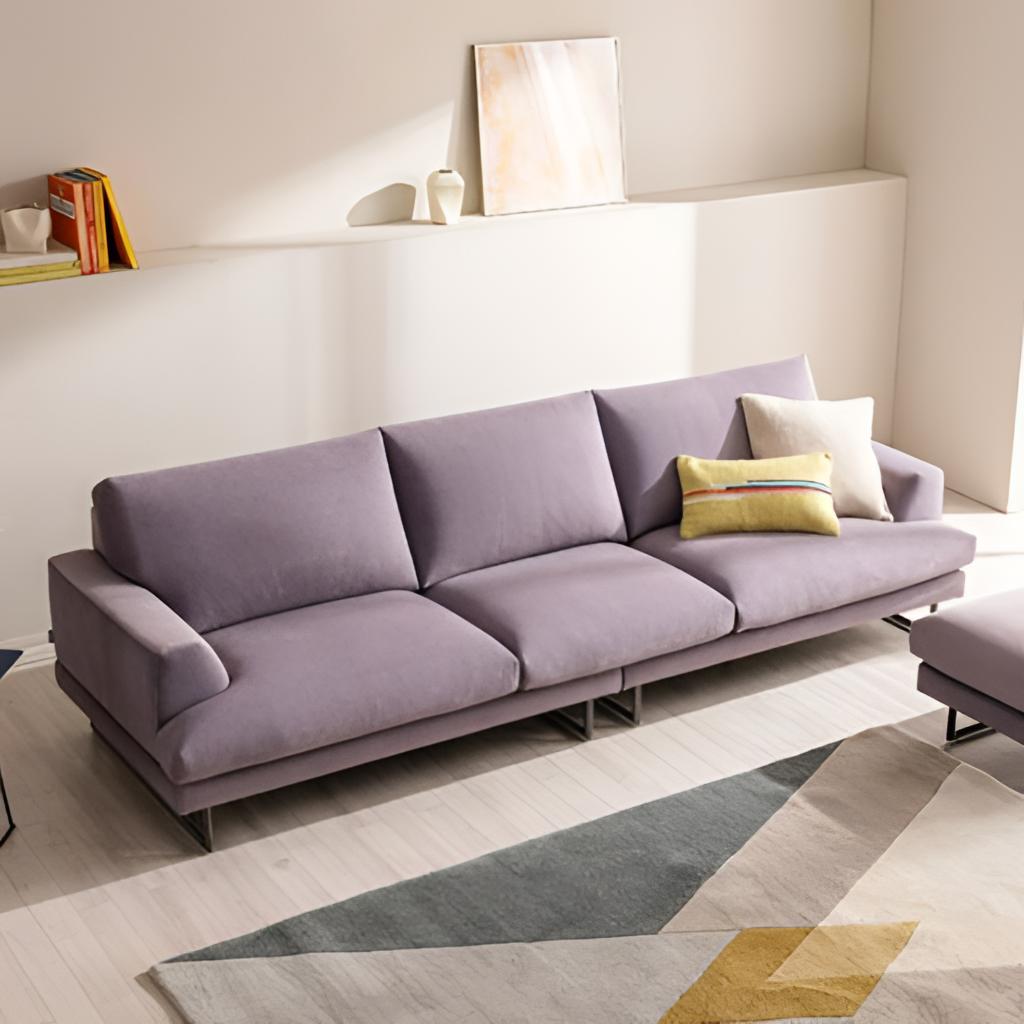
lavender fabric sofa, living room, paint wallpaper, with solid pattern, wood flooring, with plank pattern, modern